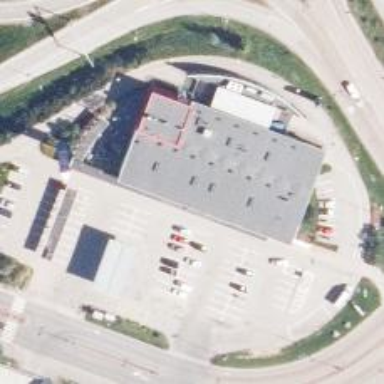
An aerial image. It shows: Convenience shop.